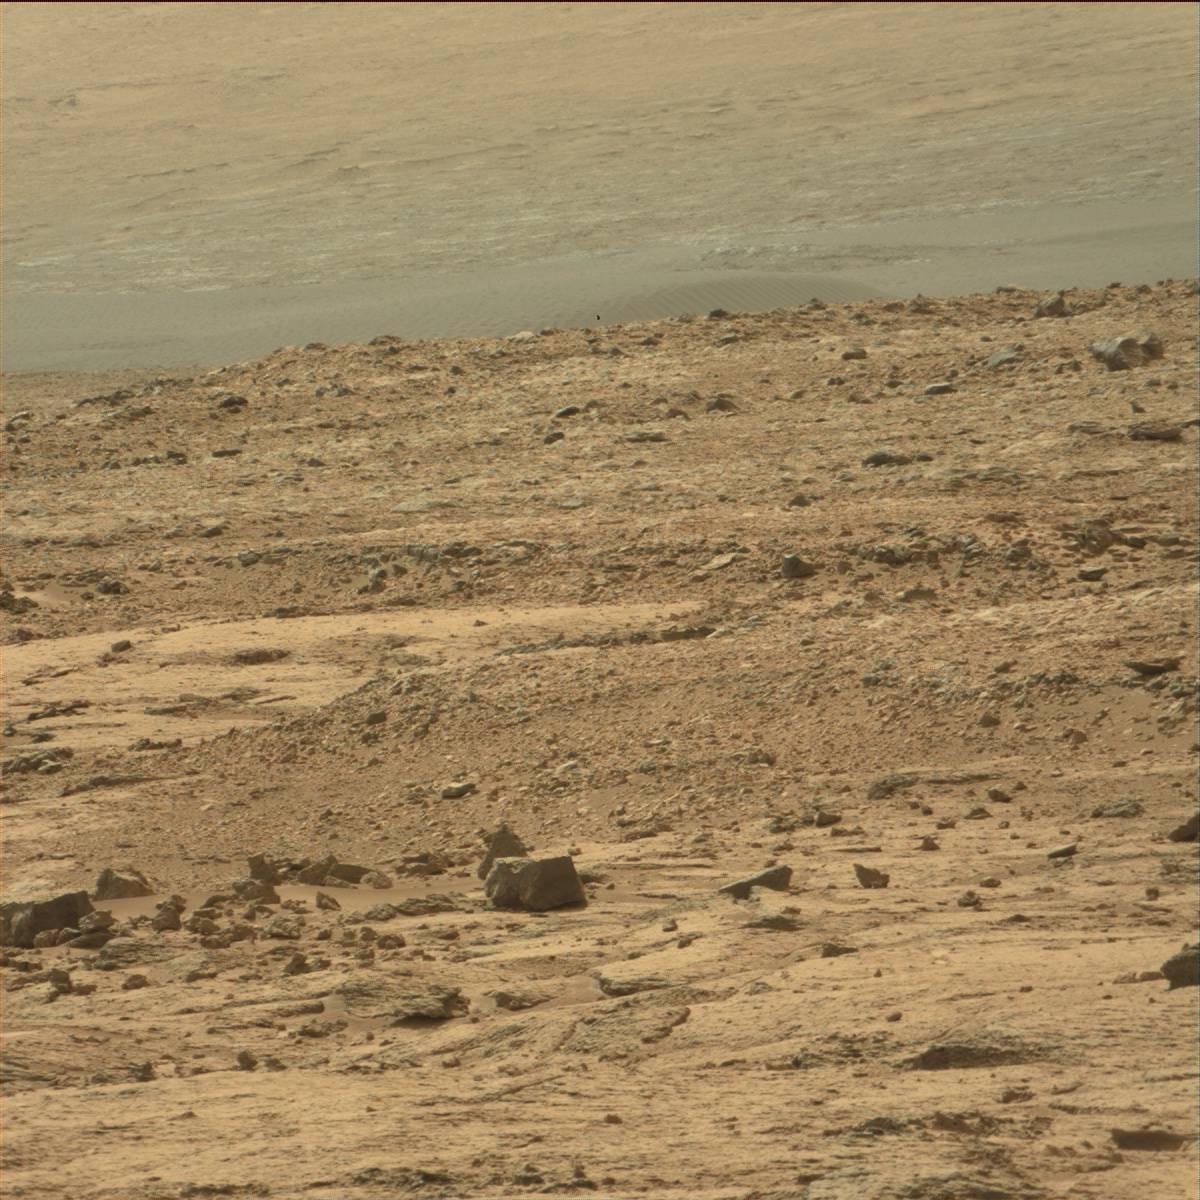
Terrain classes present: Bedrock, Ridge, Rock, Sand / Soil